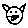
Label: cat